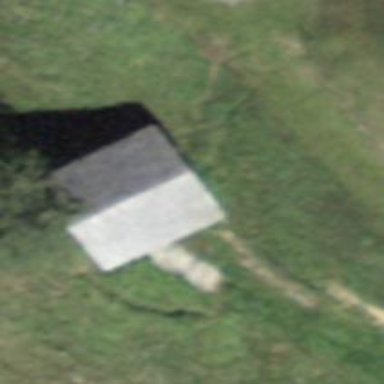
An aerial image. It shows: Barn.